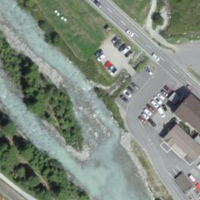
EUNIS habitat code: 15
Species observed at this site:
Motacilla cinerea